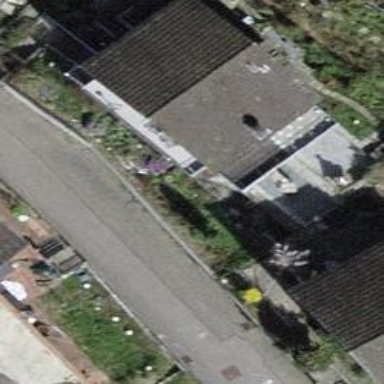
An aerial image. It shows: Building with tiled roof.